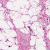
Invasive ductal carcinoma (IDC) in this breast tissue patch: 0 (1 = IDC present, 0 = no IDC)